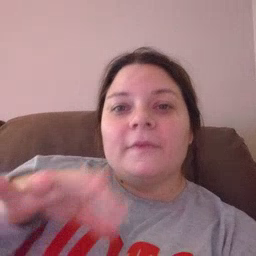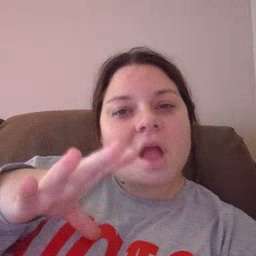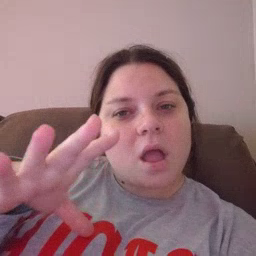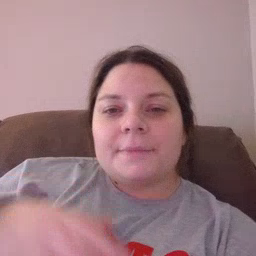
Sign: fine